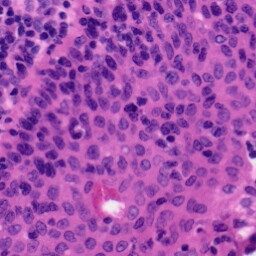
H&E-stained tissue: Tonsil